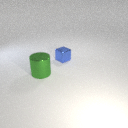
large green metal cylinder to the left of small blue metal cube